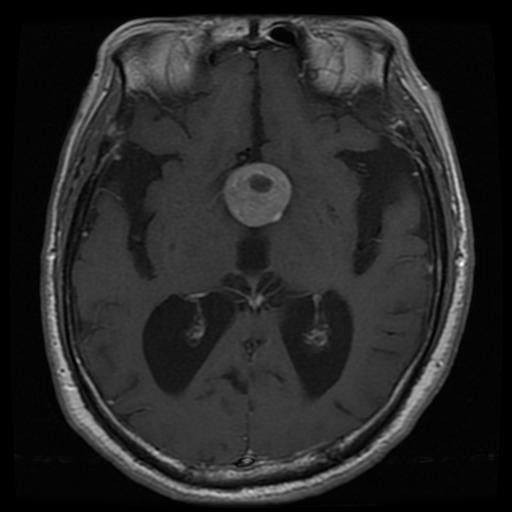
Label: pituitary